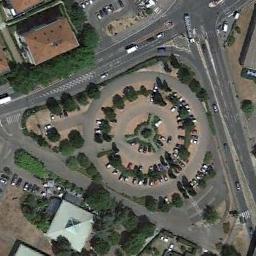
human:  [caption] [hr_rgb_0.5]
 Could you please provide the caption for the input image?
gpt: The roundabout is next to buildings and trees .

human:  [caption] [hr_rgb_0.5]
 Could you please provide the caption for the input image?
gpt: There are some cars at the roundabout .

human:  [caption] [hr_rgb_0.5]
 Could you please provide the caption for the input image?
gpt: The roundabout connects three roads and a parking lot is in the middle of the roundabout .

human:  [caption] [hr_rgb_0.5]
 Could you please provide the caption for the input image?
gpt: There are some buildings around the roundabout, And many cars are parked on both sides of the road next to the roundabout .

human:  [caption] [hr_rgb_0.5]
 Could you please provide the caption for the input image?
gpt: There are some green trees around the roundabout .